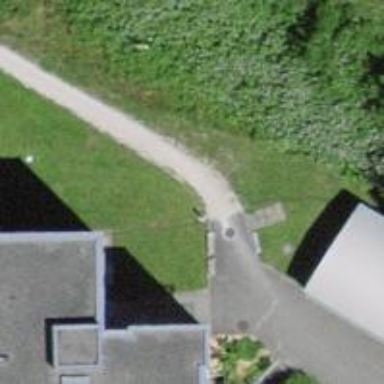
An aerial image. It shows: Dirt path.